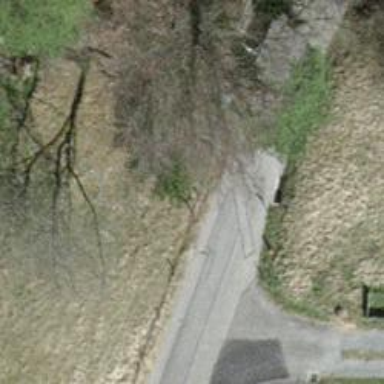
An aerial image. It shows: Asphalt road track with grade1 track quality suitable for agricultural vehicles.